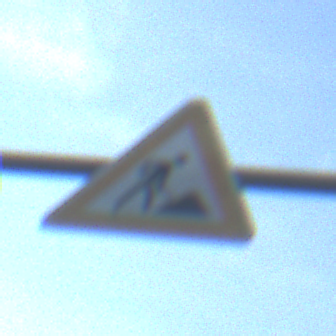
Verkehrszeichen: Arbeitsstelle
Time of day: MorningAfternoon
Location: Outdoor (Nature)
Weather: PartlyCloudy
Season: NotSpecified
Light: Natural